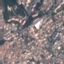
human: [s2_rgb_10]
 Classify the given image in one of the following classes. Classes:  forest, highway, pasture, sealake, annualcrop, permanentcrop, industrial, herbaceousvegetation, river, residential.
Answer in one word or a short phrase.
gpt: Residential